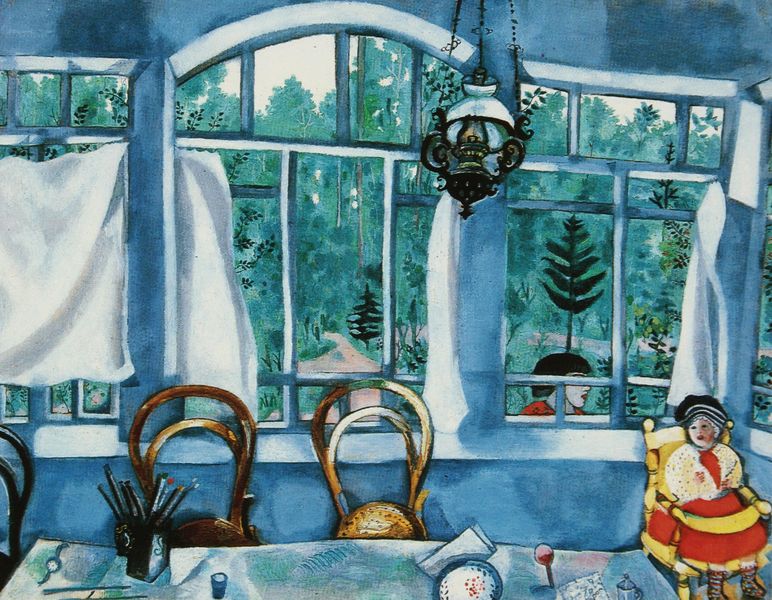
Titel: Aussicht in den Garten
Künstler: Marc Chagall
Standort: Moskau
Institution: Brodskij-Museum
Schlagwörter: baum, blau, kopf, schatten, weiß, bäume, gelb, grün, landschaft, mädchen, fenster, frau, lampe, licht, schwarz, stuhl, stühle, tisch, ausblick, blick, park, rot, weg, teller, tischdecke, vorhang, sessel, kind, pflanzen, wald, kinder, garten, aussicht, naiv, löffel, gardine, vorhänge, uhr, junge, pinsel, puppe, stift, thonet, landhaus, kandelaber, stifte, gaslampe, kinderstuhl, puppenhaus, fiur, pertoliumlampe